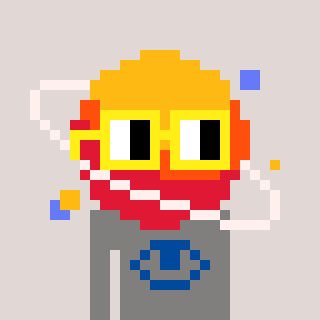
a pixel art character with square yellow glasses, a saturn-shaped head and a bluegrey-colored body on a warm background